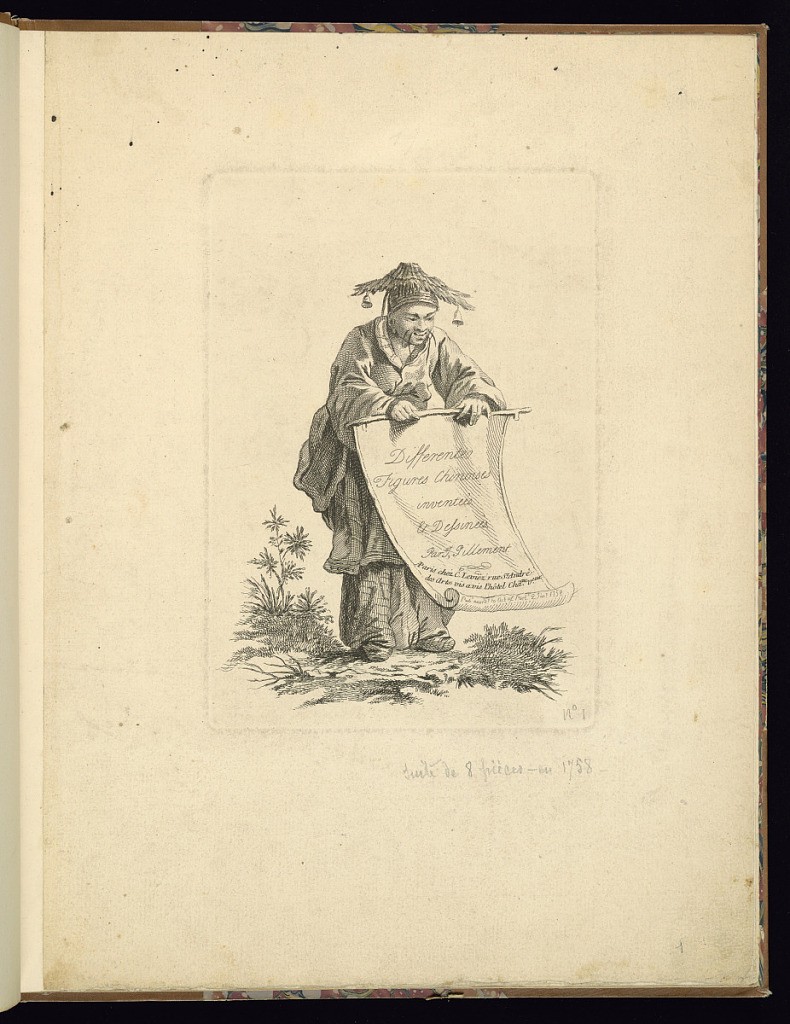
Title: Title Page
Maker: Jean-Baptiste Pillement, French, 1728–1808
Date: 1758
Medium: Etching on laid paper
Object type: Print
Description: Title page for a series of chinoiserie prints depicting figures in landscapes. The title and address are lettered on a scrolling piece of paper or banner held by a man wearing a hat with two bells. The man stands on a grassy ground with foliage around his feet. The plate is numbered.